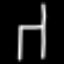
Label: chair